Question: on the site I am currently developing I'm trying to cycle through a load of '<li>''s, but at alternating times. For example:
1. To start off with I'd be showing the first two <li> items.
2. Item 1 would fade out.
3. Item 3 would fade in, in place of item 1.
4. Item 2 would fade out.
5. Item 4 would fade in, in place of item 2.
HTML:
'''
<ul>
<li>Item 1</li>
<li>Item 2</li>
<li>Item 3</li>
<li>Item 4</li>
</ul>
'''

Any idea how I can achieve this effect?
Thanks!
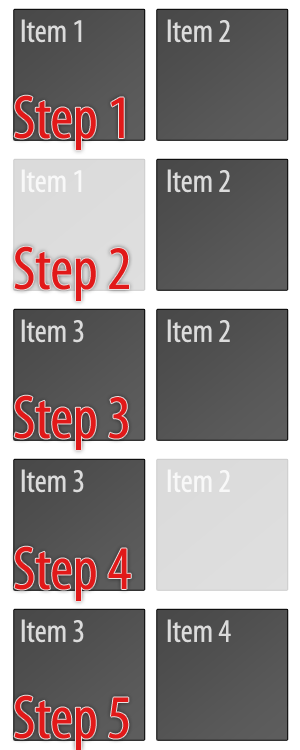
Answer: You could do something like this (could be simplified further):
'''
$("#items li").slice(2).hide();
var index = false;
setInterval(function() {
$("#items li").eq(index).fadeOut(function() {
$("#items li").eq(2).insertAfter(this).fadeIn();
$(this).appendTo("#items");
index = !index;
});
}, 3000);
'''
This just gives that '<ul>' and id to make it faster to work work: '<ul id="items">', <URL> function.
What this does is:
- - 'false''0'- - - '2''.eq()'- - -